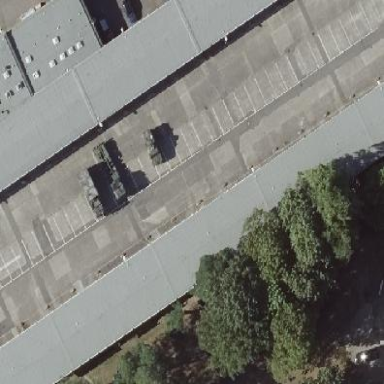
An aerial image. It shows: Group of garages.